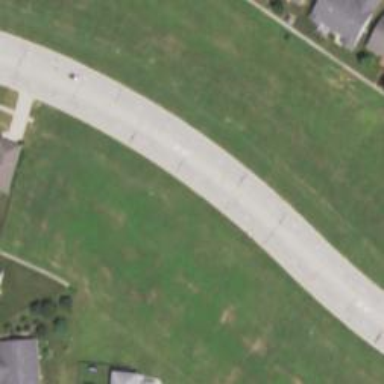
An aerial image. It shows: Road with left marking.